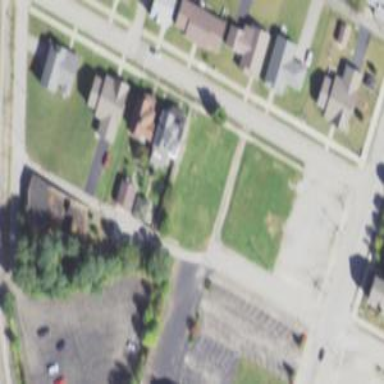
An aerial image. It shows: Alley classified as service road.